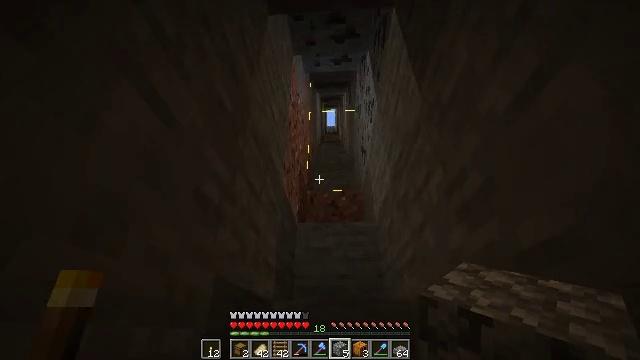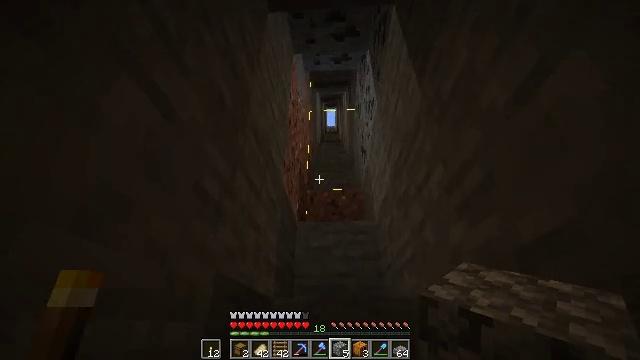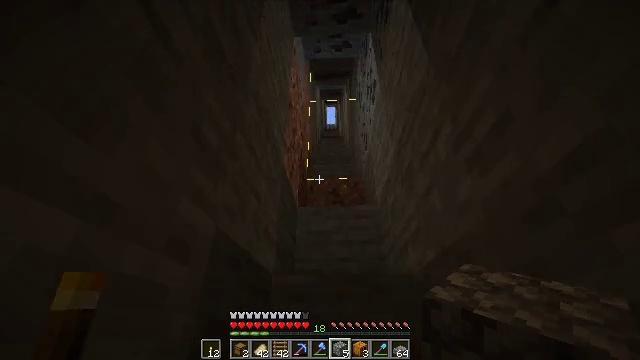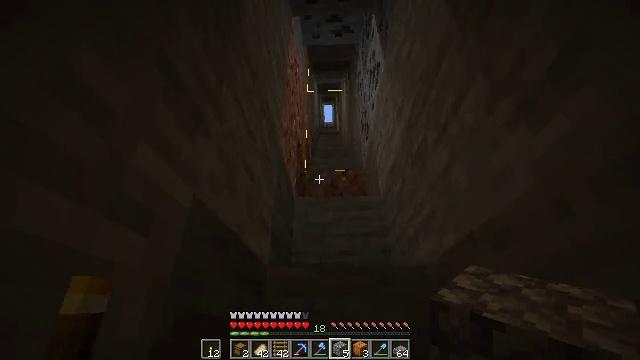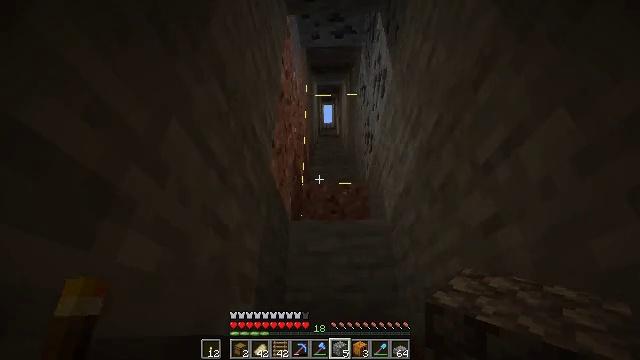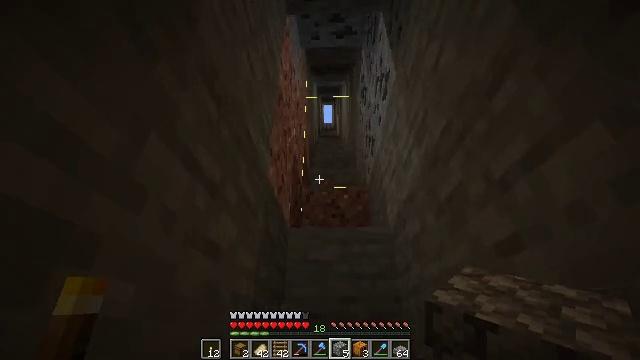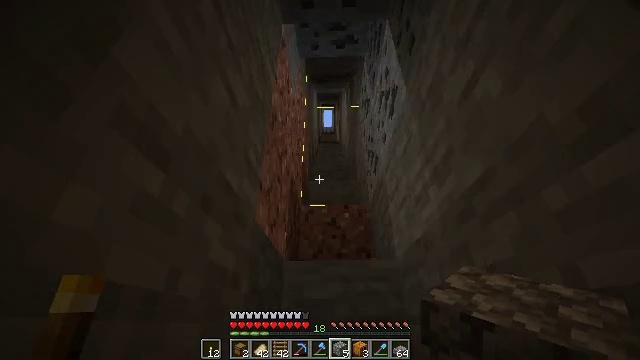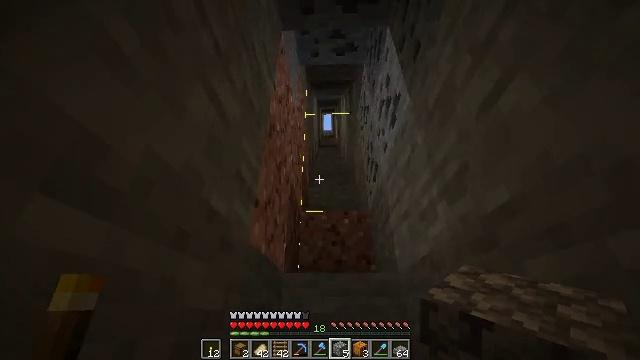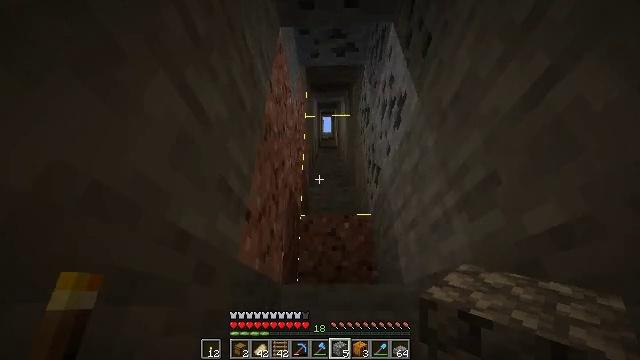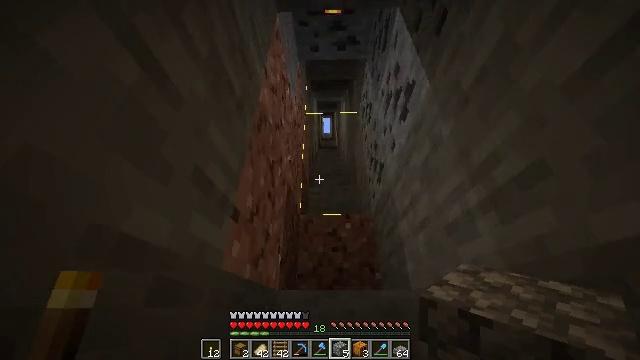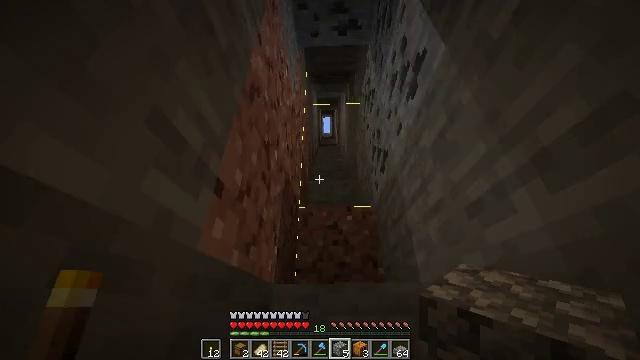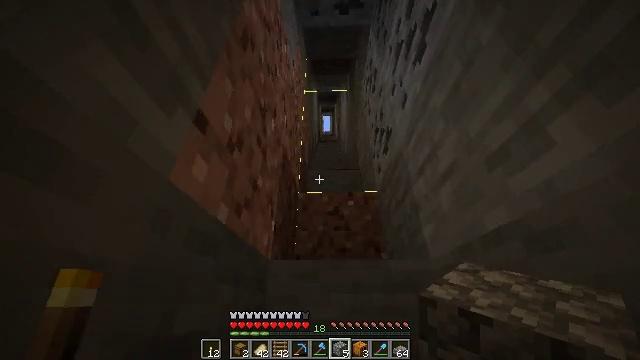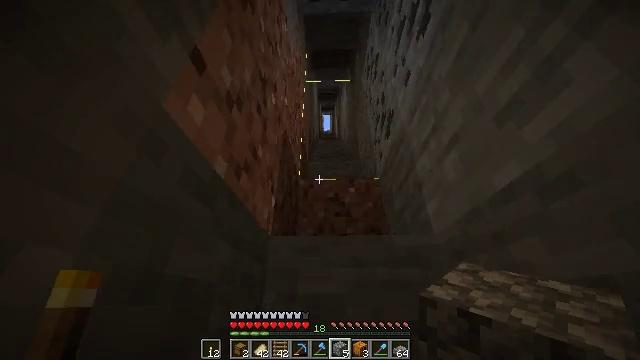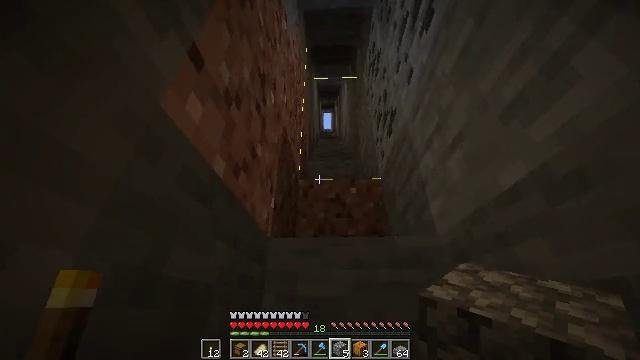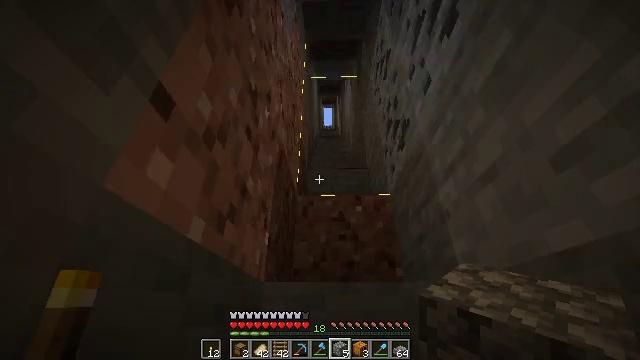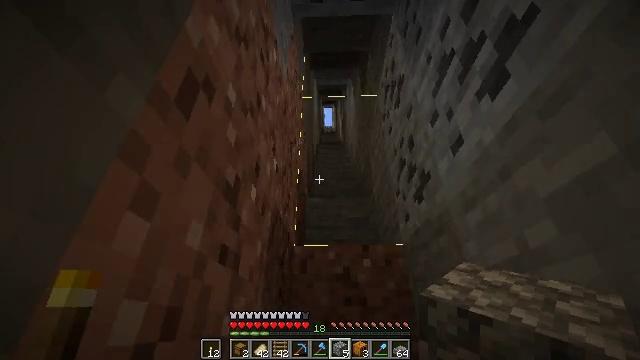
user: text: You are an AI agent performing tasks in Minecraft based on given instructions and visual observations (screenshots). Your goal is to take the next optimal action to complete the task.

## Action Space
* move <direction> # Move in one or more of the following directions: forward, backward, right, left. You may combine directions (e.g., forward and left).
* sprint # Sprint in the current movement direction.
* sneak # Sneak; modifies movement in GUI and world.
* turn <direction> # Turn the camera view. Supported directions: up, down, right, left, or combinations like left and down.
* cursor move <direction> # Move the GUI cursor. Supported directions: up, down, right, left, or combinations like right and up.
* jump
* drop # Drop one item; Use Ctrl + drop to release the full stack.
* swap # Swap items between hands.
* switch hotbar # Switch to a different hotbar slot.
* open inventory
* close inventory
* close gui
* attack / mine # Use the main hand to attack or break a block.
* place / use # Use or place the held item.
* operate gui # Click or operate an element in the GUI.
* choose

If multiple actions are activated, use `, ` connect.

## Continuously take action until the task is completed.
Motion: motion action
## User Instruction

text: Break soul sand to slow down mobs.
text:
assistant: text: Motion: move forward, jump
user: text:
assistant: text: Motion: move forward, jump
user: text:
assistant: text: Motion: move forward, jump
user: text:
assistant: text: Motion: move forward, jump
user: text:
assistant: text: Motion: move forward, sprint, jump
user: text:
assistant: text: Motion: move forward, sprint, jump
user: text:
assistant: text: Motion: move forward, sprint, jump
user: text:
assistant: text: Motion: move forward, sprint, jump
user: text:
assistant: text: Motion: move forward, jump
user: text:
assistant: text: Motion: move forward, jump
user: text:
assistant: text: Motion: move forward, jump
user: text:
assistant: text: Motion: move forward, jump
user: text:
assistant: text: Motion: move forward, jump
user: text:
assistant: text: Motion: move forward, sprint, jump
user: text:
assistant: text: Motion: move forward, sprint, jump
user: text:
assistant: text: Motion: move forward, sprint, jump
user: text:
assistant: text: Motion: move forward, sprint, jump
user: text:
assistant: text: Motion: move forward, jump
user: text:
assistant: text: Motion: move forward, jump
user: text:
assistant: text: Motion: move forward, jump
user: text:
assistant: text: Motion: move forward, jump
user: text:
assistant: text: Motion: move forward, jump
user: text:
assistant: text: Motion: move forward, jump
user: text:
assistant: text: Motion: move forward, sprint, jump
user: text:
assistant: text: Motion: move forward, sprint, jump
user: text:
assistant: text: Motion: move forward, sprint, jump
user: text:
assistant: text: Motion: move forward, jump
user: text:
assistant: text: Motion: move forward, jump
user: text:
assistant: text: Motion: move forward, jump
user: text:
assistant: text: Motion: move forward, jump